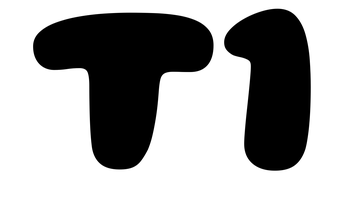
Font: Gluten_ExtraBold